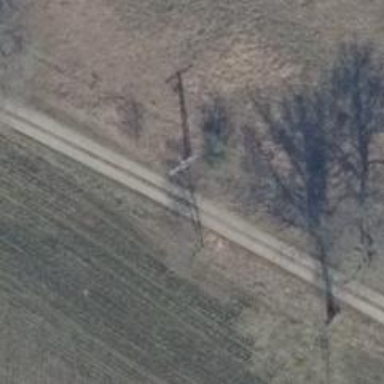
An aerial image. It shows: Row of trees in natural setting.